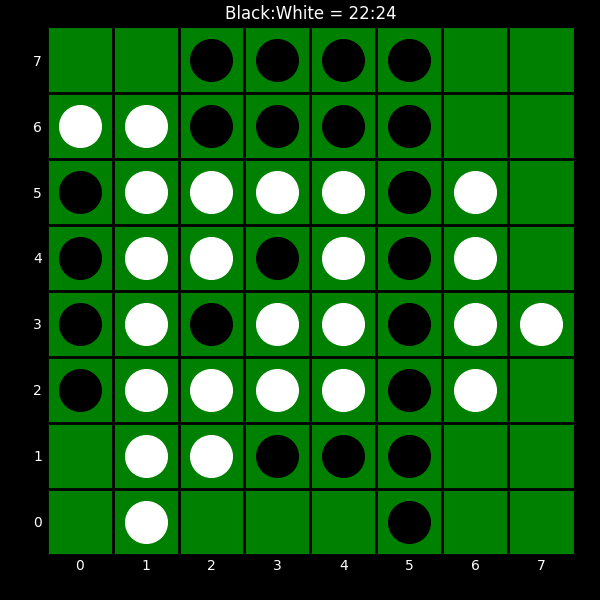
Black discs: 22
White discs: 24